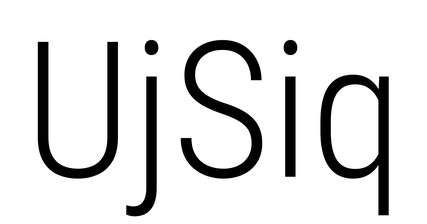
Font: Roboto_Condensed_Light